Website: bh-photo
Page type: address-validator
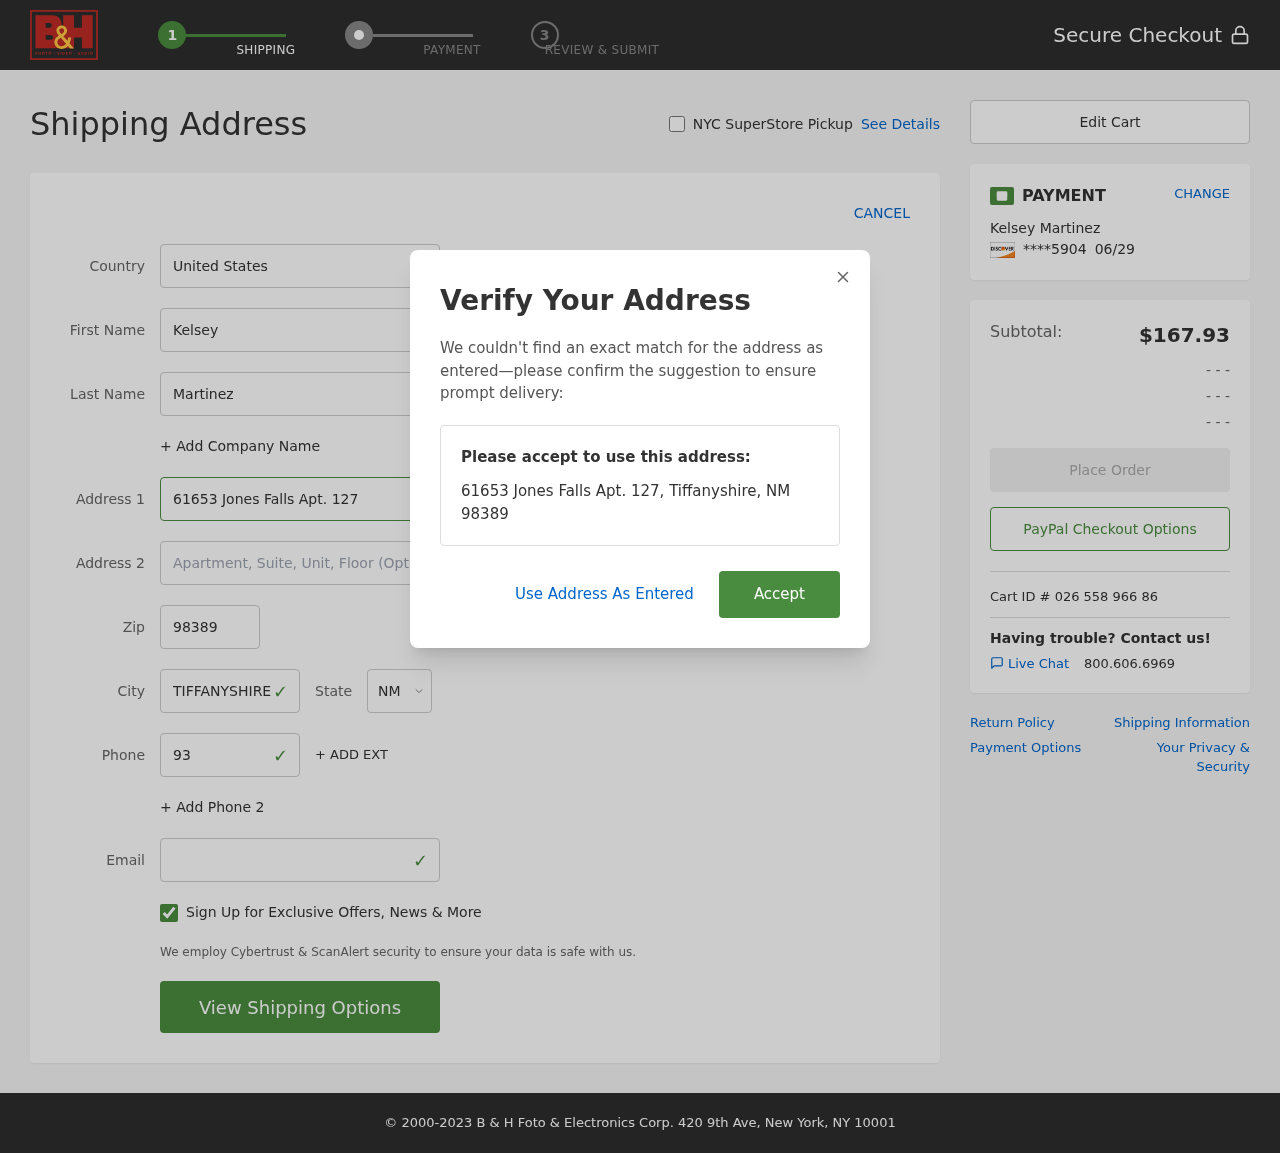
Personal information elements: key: PII_CARD_EXPIRY
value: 06/29
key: PII_CARD_LAST4
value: ****5904
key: PII_CITY
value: Tiffanyshire
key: PII_COUNTRY
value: United States
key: PII_EMAIL
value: kmartinez@hotmail.com
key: PII_FIRSTNAME
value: Kelsey
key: PII_FULLNAME
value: Kelsey Martinez
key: PII_LASTNAME
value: Martinez
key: PII_PHONE
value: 9388304452
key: PII_POSTCODE
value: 98389
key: PII_STATE_ABBR
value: NM
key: PII_STREET
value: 61653 Jones Falls Apt. 127
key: PII_CITY_STATE_ZIP
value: Tiffanyshire, NM 98389
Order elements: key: ORDER_SUBTOTAL
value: $167.93
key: ORDER_ID
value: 026 558 966 86